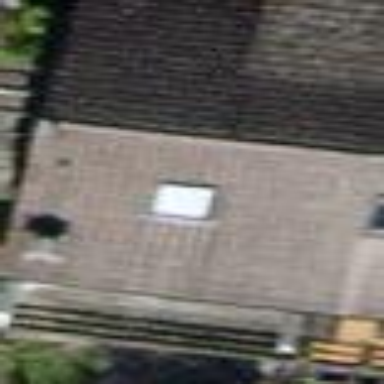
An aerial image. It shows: Gabled house with brown roof. The roof is oriented across the building.